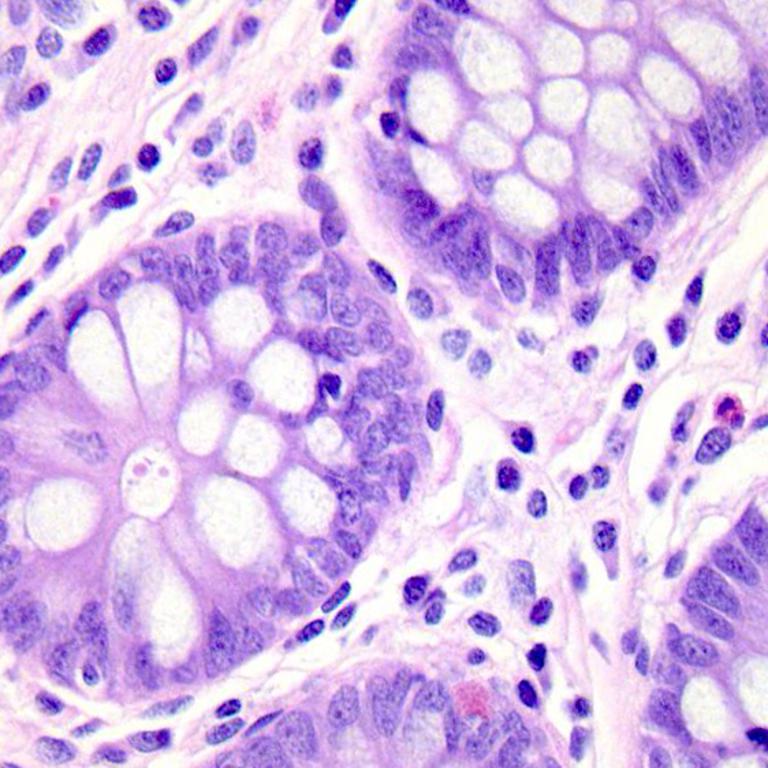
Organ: colon
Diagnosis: benign